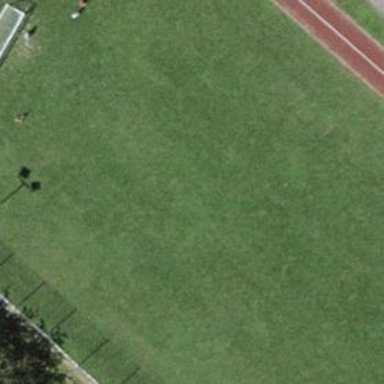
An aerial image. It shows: Soccer pitch with grass surface for leisure and sports.